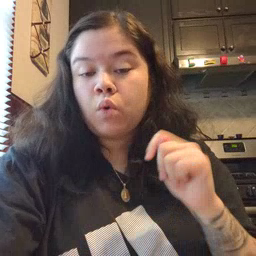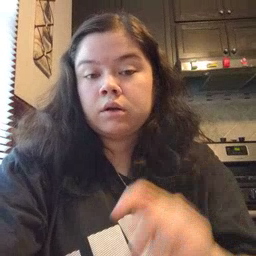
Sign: toy